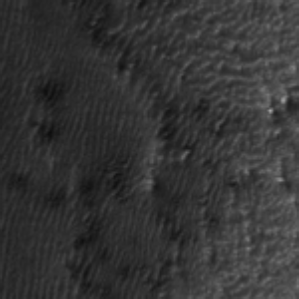
Label: frost